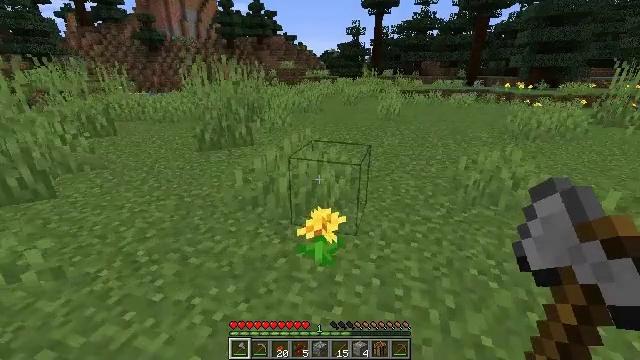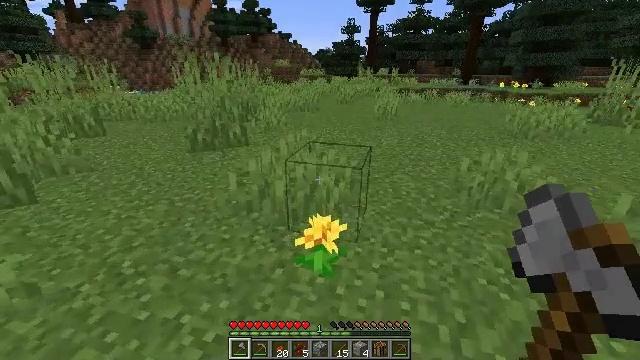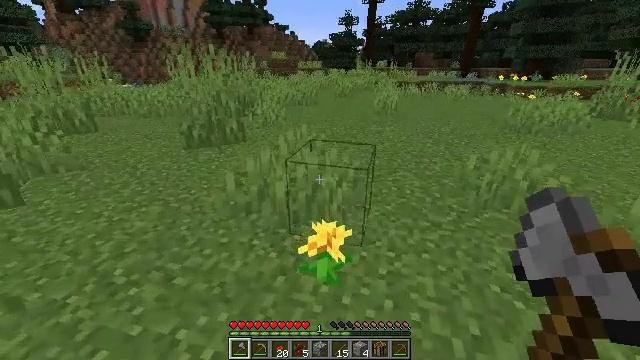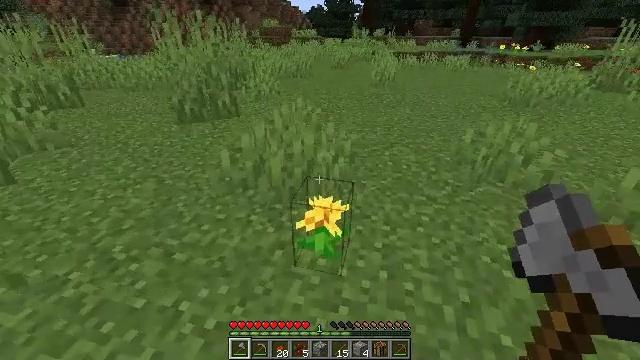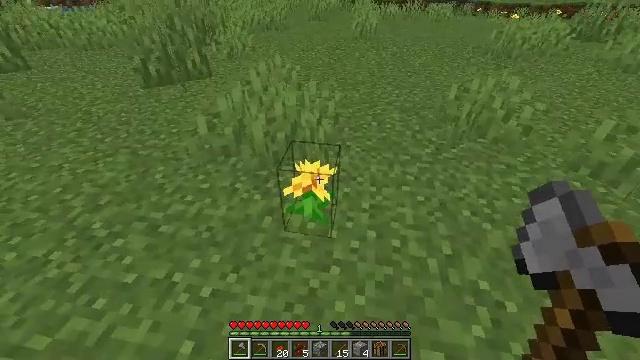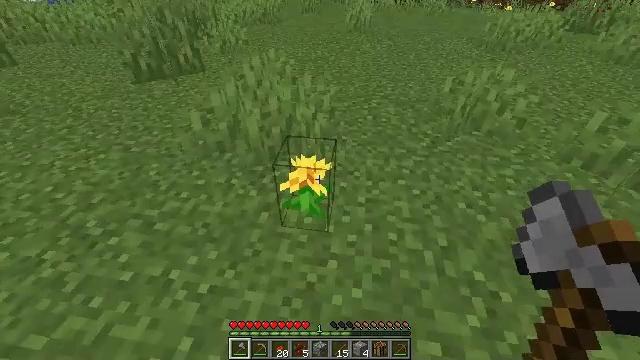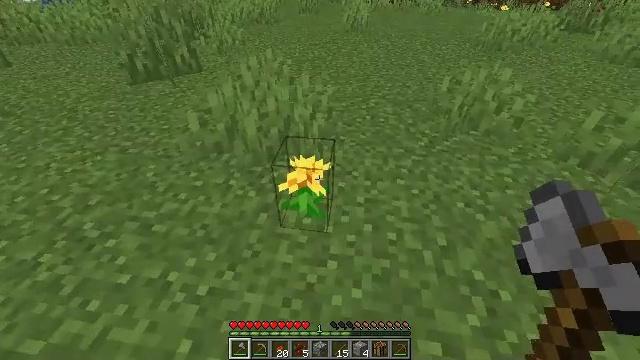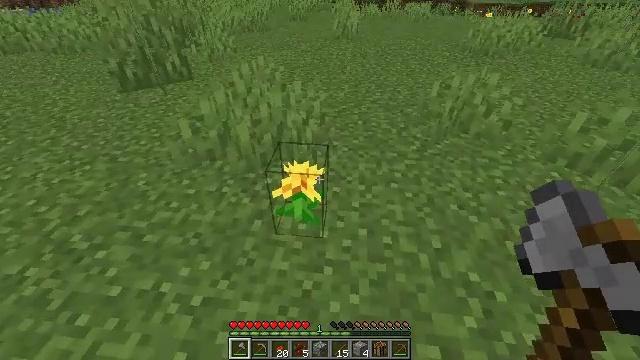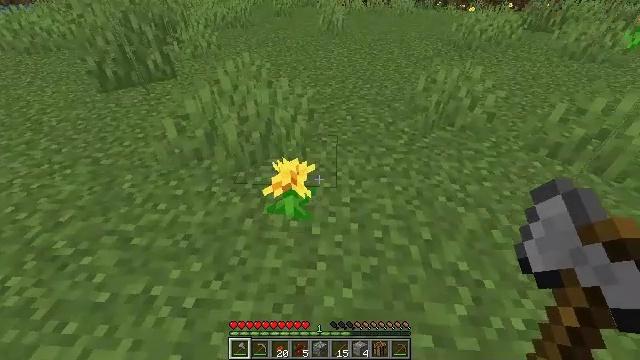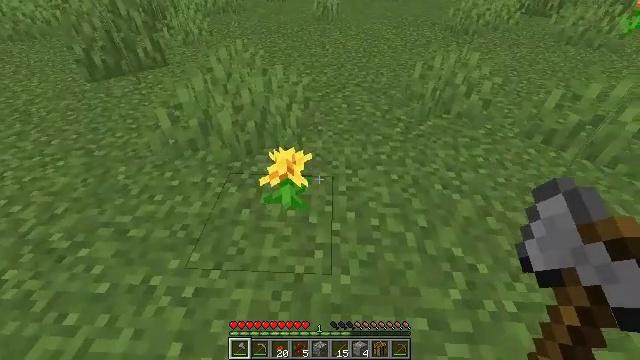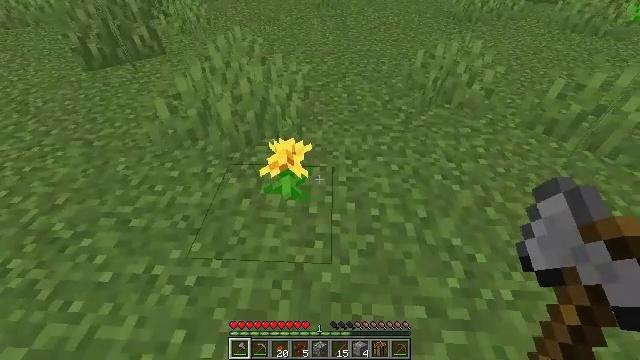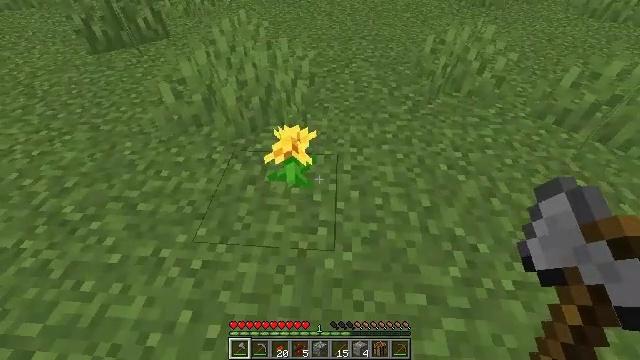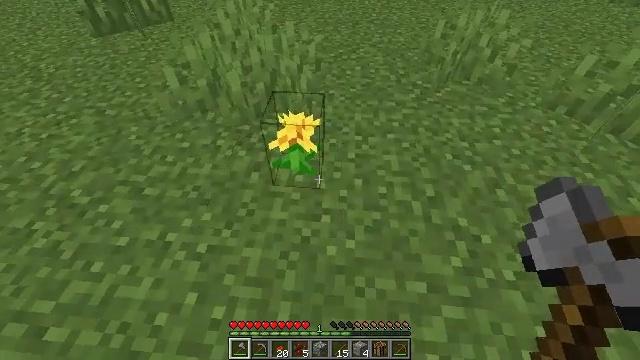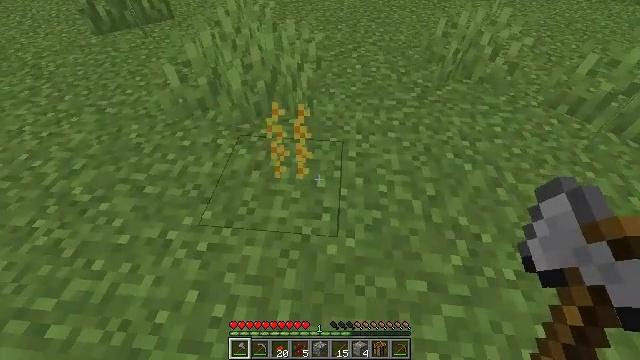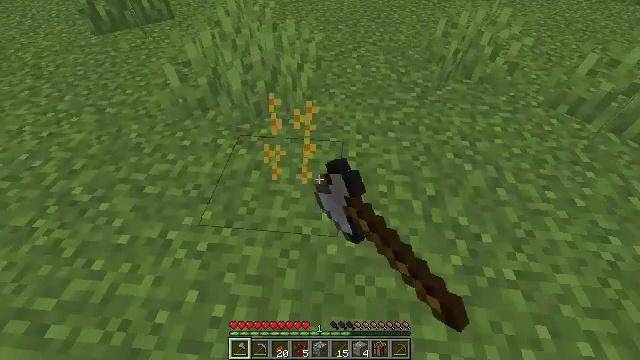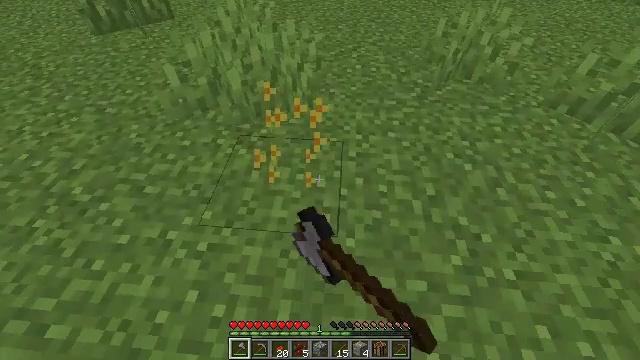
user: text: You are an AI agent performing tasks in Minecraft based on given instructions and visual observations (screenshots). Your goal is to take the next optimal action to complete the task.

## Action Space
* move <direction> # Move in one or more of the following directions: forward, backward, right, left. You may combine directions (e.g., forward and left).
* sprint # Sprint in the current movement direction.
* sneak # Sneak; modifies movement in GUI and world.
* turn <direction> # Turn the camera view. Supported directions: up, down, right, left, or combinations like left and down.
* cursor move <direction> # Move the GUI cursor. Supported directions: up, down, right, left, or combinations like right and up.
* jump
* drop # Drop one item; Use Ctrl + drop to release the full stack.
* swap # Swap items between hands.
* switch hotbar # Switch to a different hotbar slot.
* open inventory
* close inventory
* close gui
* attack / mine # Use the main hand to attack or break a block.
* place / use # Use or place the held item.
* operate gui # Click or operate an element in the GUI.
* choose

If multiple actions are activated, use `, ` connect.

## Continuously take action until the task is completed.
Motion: motion action
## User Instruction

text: Mine the dandelion from the ground.
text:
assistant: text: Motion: turn right
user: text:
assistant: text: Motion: turn down
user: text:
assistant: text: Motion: turn right and down
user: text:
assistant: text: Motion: turn right and down
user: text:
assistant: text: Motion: turn right and down
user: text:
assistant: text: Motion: no_op
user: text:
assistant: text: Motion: turn right and up
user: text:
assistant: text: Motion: turn right
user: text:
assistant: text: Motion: turn right and down
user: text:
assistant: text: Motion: turn down
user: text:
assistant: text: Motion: turn left and down
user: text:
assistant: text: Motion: turn left and down
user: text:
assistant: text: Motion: attack / mine
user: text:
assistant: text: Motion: no_op
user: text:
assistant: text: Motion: no_op
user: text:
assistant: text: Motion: move forward
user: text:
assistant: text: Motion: move forward
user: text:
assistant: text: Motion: no_op